Question: here. I am trying to learn OOD/OOP and read on the net that I am not supposed convert SQL tables into classes. But I cannot find an explanation why not to do it or which tables to skip. So I made an web application based on the below diagram. It works perfectly well. But I do not use OO. Would someone please explain simply which table should not be mapped into a class and why not. Thank you for your time.
P.S. Please do not use LINQ or NHibernate, etc as I do not understand them. I just need to understand the OOD.

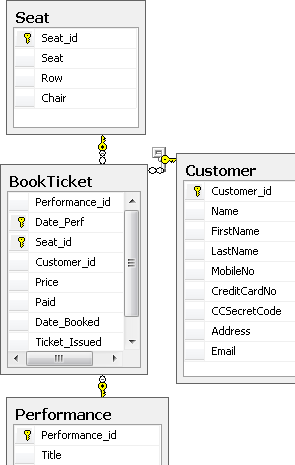
Answer: When designing an application in .NET (and probably most other languages), every table needed by the application becomes its own class, but you can certainly have more classes that are not mapped to table.
With your program's requirements in hand, you need to design the database layer (i.e. your tables) to persist any data you want saved in a database. Then - for a small project - each table becomes a class automatically and you can start building more classes to manage these "model" or "entity" classes. Classes mapped to tables are often called entities or models. Classes that are not mapped are just called classes.
So, in your example, you have four tables, so you will have at LEAST four model classes. You would then design additional non-model classes (as needed and makes sense) to manage your model classes appropriately through your program.